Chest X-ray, PA view. Patient: 40 years old, sex F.
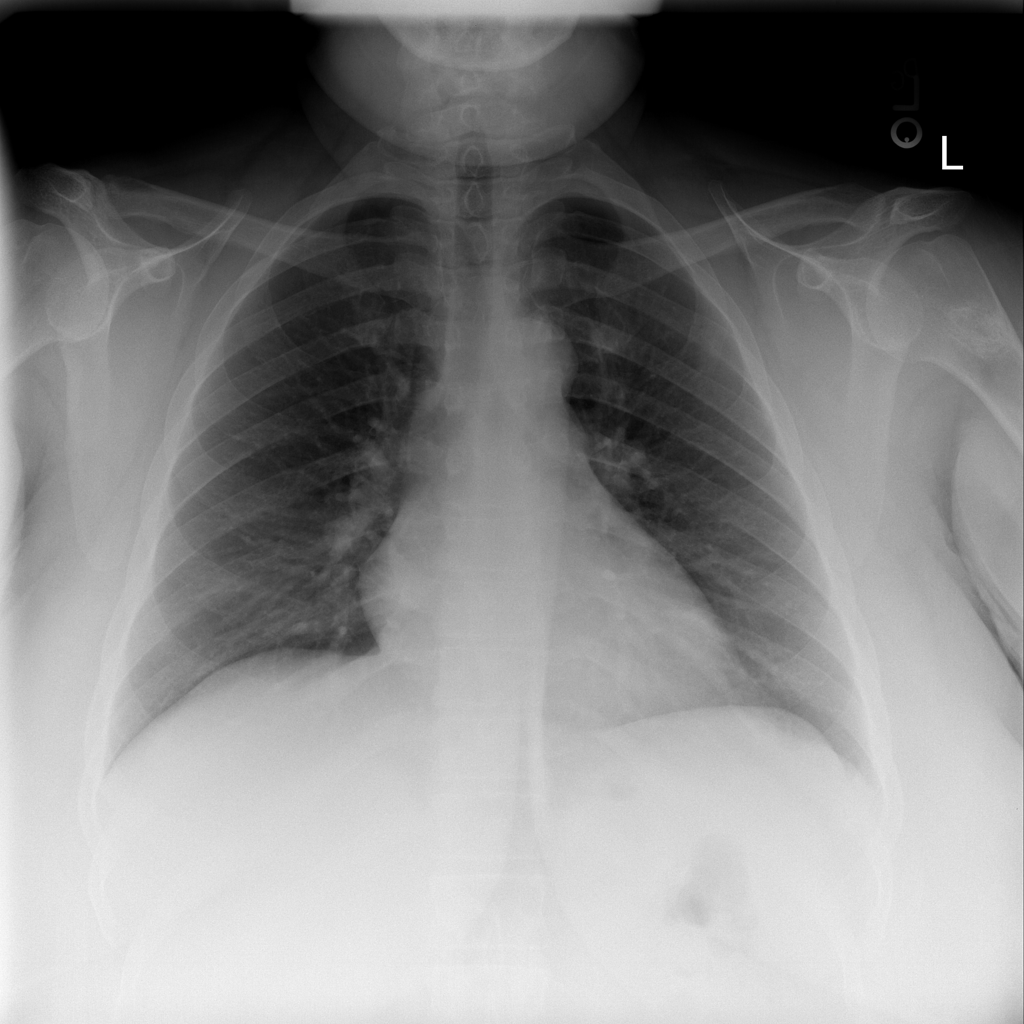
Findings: No Finding